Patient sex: M
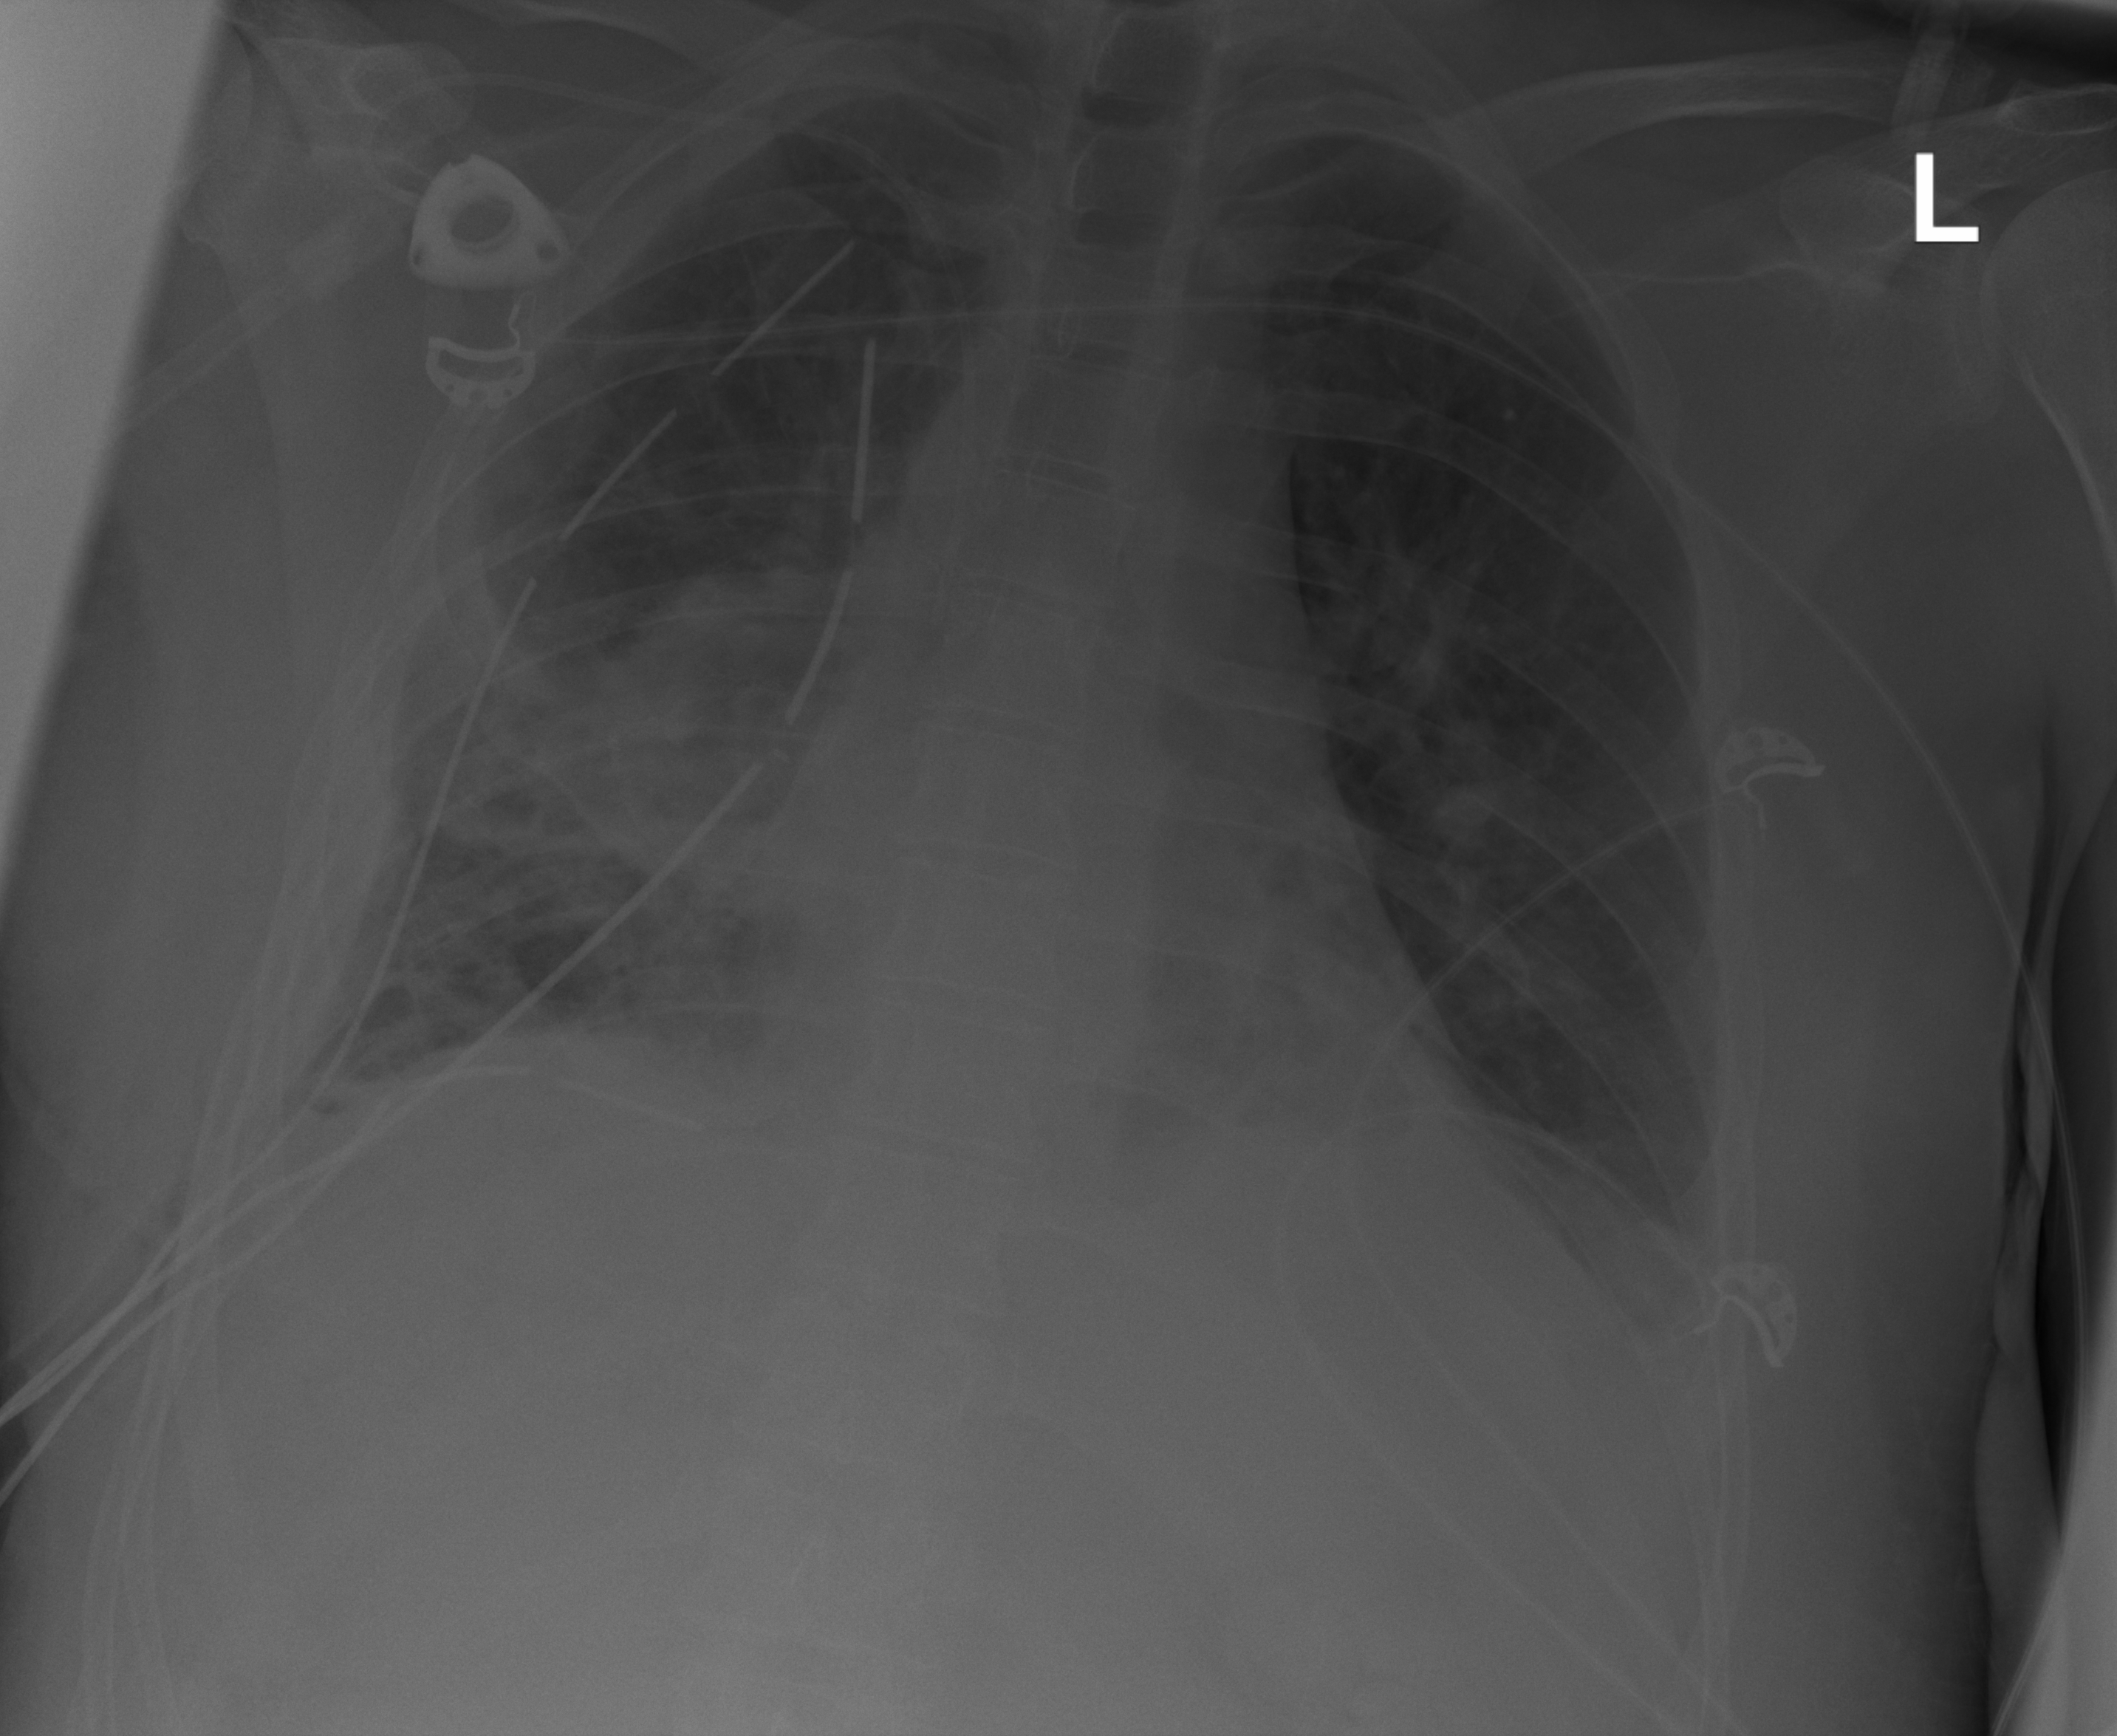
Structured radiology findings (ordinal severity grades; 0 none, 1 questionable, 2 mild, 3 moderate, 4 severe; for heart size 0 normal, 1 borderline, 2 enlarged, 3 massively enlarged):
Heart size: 0
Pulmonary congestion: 0
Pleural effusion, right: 2
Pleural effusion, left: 2
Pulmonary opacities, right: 3
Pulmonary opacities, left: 0
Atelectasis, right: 2
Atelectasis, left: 2